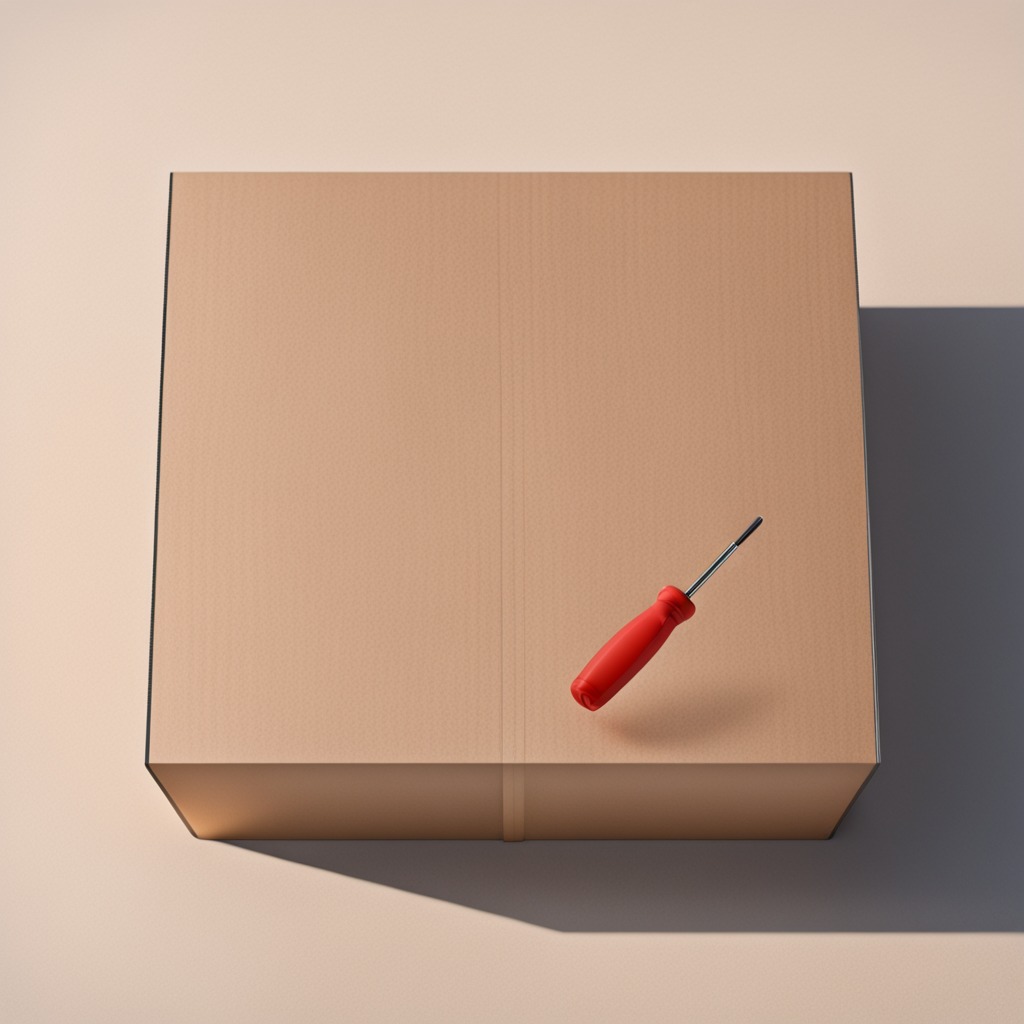
A screwdriver is lying on a clean dry cardboard box surface in an outdoor workshop during daytime bright natural light soft shadows slightly creased but